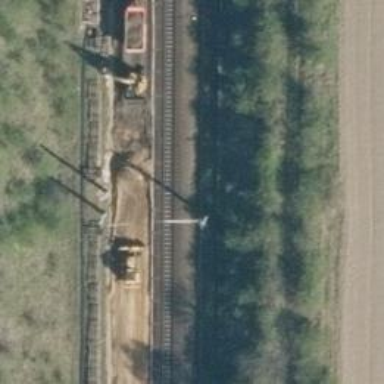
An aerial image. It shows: Milestone along the railway track with catenary mast.